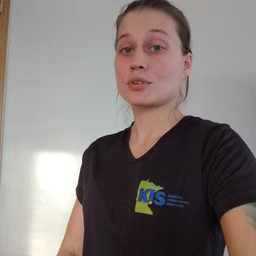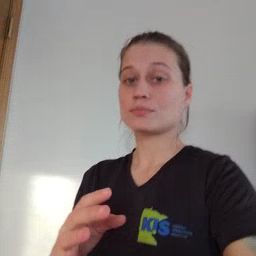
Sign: talk